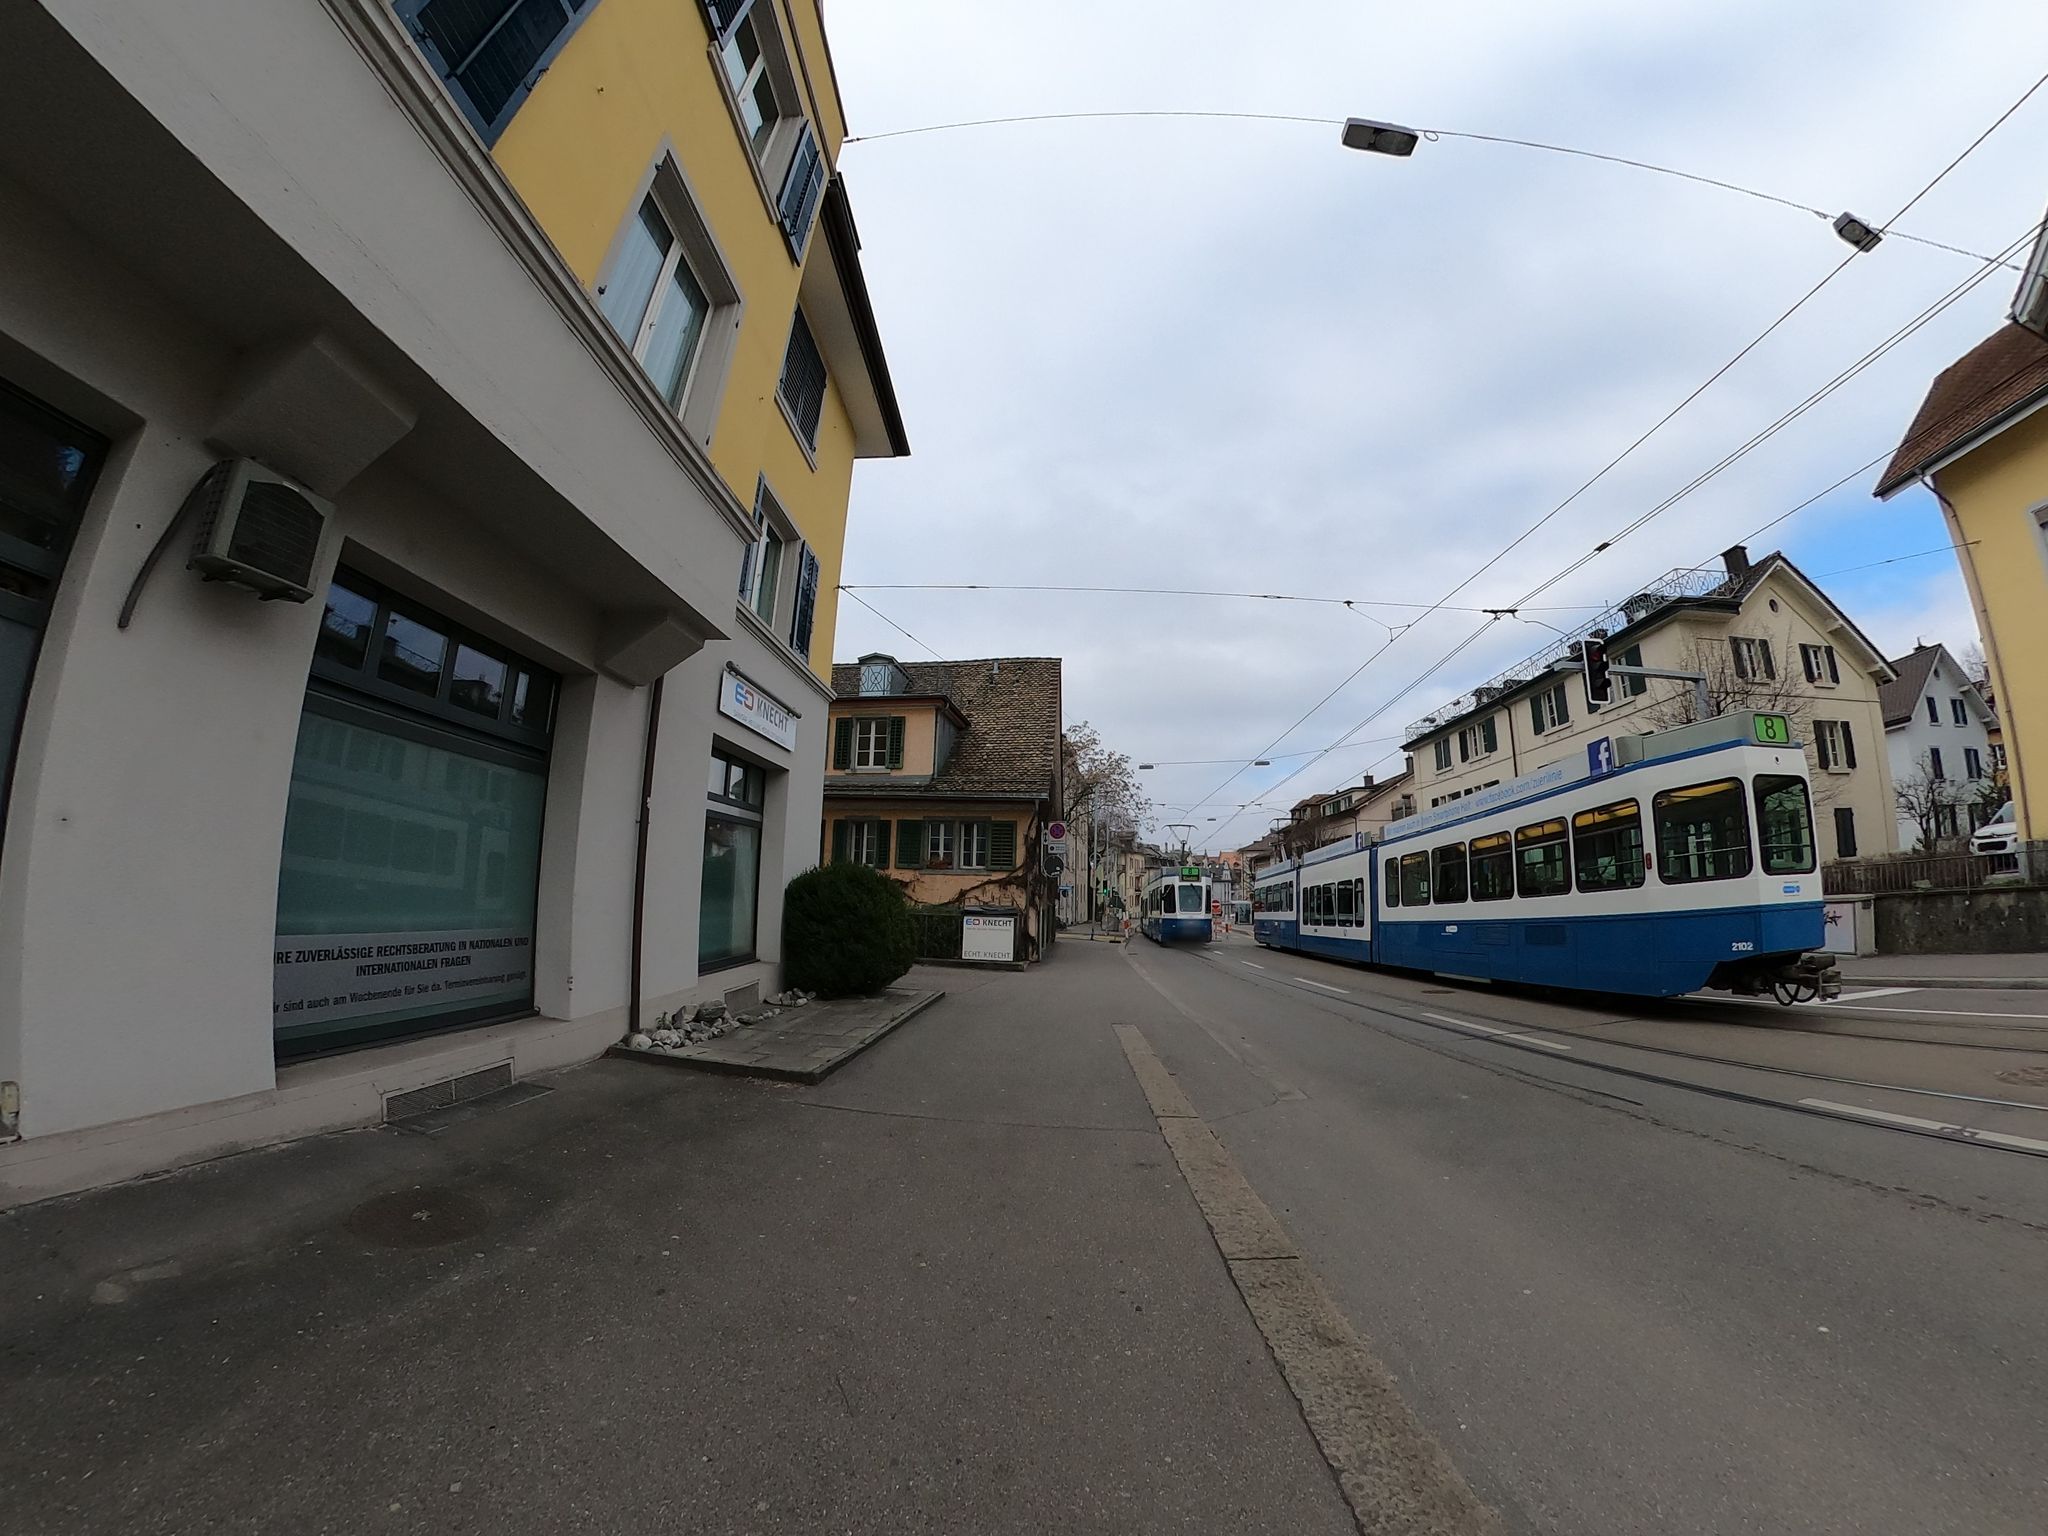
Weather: cloudy
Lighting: day
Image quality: good
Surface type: cycling surface
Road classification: footway
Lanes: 4
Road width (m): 12
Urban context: urban centre
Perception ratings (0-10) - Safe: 4.66, Lively: 6.96, Beautiful: 2.35, Boring: 8.98, Depressing: 8.11, Wealthy: 6.95